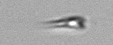
Label: Calciopappus